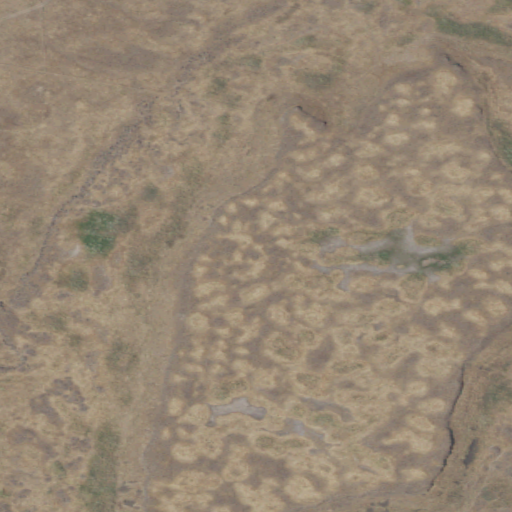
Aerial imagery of mountain in Washington named Terksaleeze Butte containing only grassland